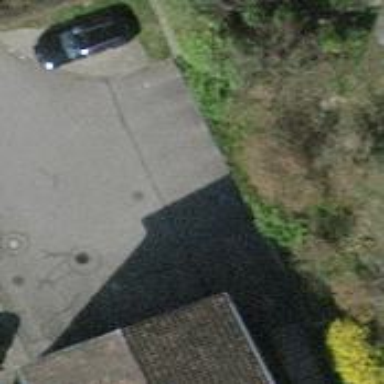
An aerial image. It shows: Paved footway.